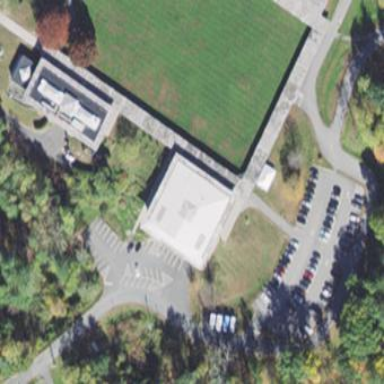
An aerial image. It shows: College building.